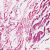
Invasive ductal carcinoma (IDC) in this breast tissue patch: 0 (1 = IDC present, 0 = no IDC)